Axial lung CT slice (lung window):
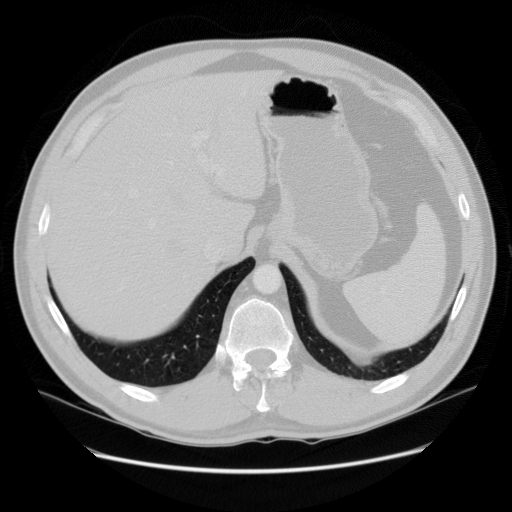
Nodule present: no